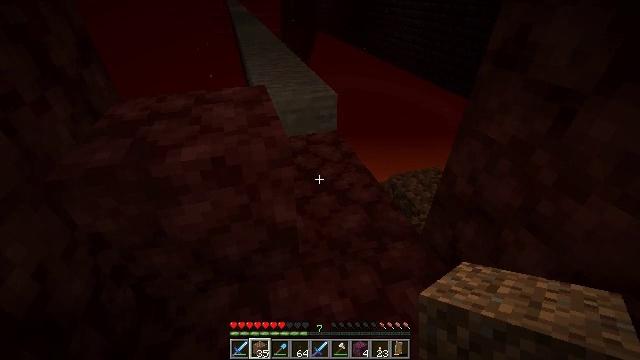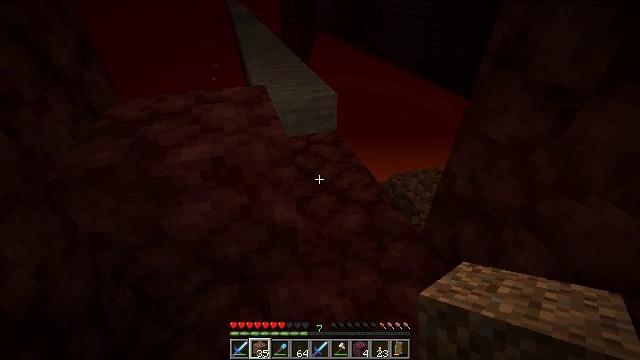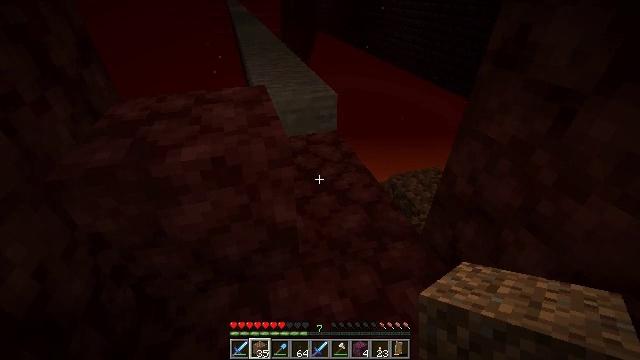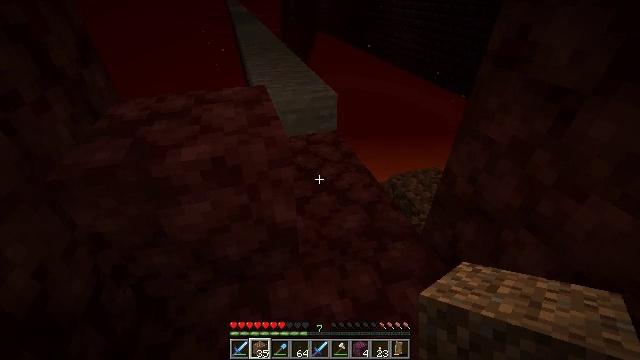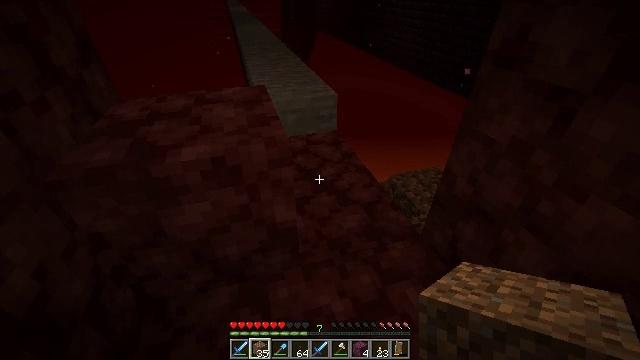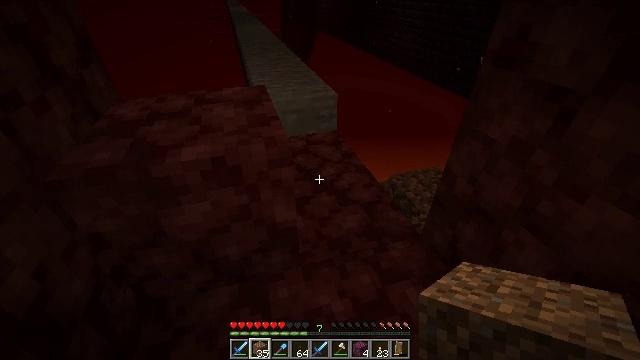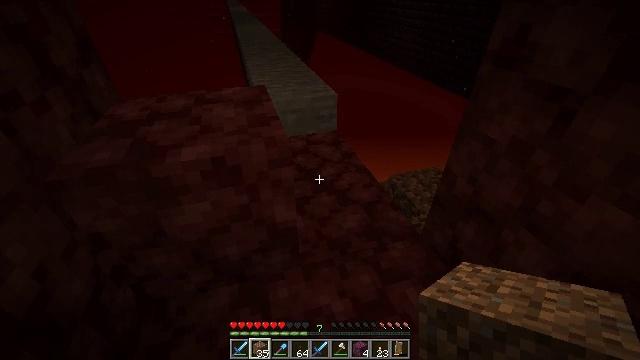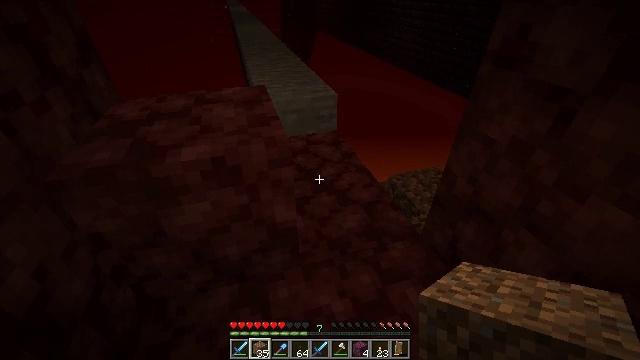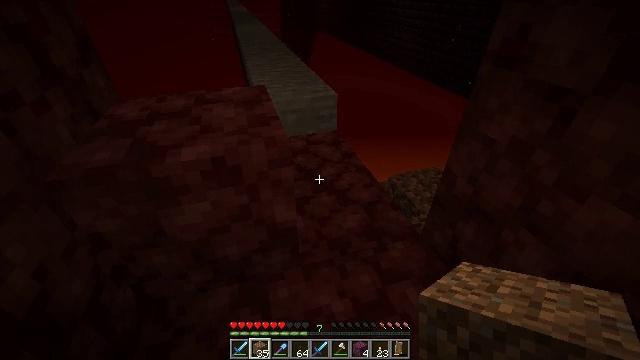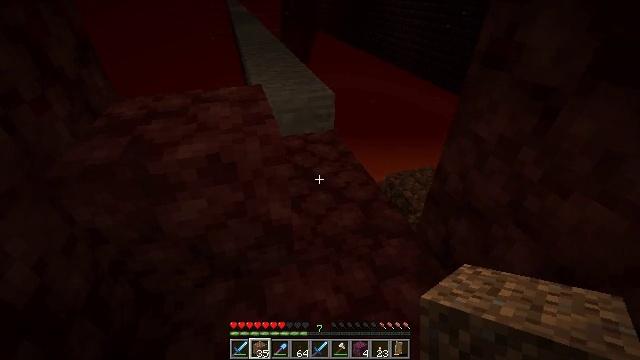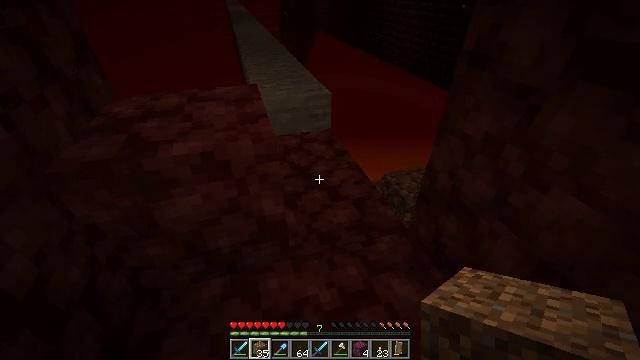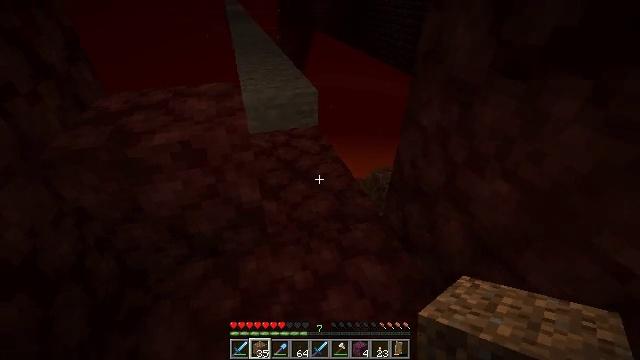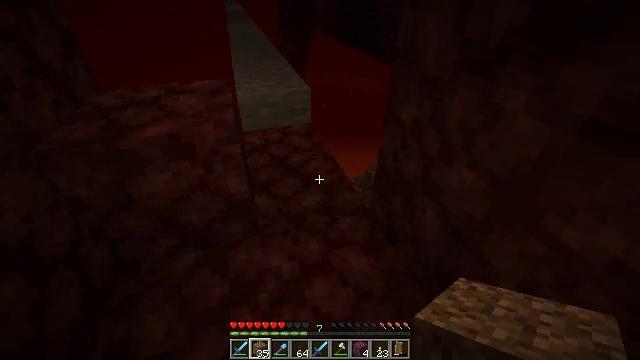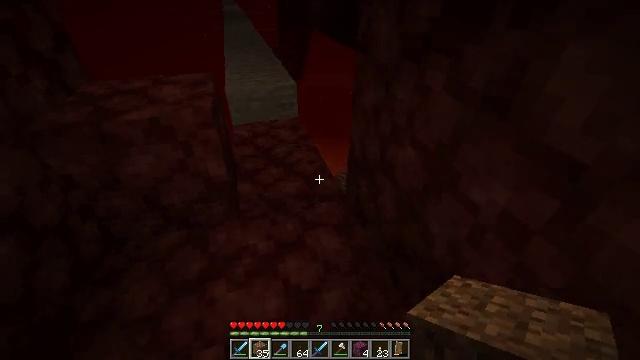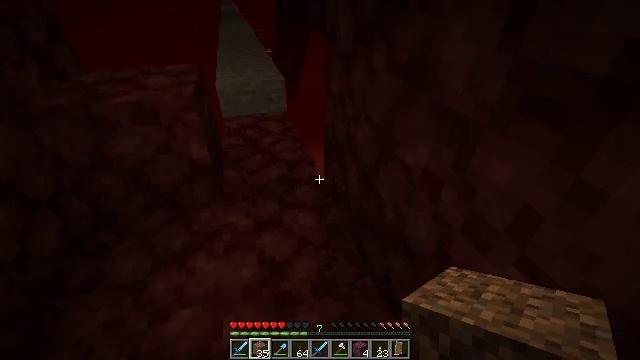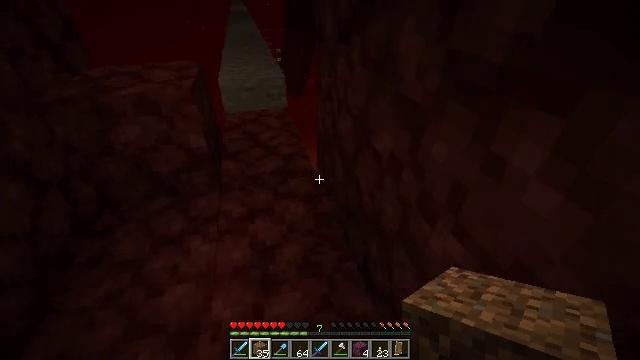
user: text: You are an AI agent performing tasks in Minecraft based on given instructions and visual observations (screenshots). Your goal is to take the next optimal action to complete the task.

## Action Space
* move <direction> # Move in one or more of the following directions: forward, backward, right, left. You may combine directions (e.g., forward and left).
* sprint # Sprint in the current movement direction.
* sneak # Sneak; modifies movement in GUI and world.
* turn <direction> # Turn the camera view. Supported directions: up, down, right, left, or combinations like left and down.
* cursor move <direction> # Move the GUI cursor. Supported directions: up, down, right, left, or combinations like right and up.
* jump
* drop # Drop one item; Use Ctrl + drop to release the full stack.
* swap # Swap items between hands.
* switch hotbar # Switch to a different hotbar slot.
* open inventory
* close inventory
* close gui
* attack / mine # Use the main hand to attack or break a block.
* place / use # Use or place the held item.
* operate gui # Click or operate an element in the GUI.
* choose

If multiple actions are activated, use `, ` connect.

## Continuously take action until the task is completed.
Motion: motion action
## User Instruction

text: Transform crimson stems into crimson planks.
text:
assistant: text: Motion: no_op
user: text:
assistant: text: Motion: no_op
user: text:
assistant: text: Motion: no_op
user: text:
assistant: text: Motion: no_op
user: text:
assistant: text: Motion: no_op
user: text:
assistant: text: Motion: no_op
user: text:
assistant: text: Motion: no_op
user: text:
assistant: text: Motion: no_op
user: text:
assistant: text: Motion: move back and move right
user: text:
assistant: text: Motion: move back and move right
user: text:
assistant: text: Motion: move back and move right
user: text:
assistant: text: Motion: move back and move right
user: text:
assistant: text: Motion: move back and move right
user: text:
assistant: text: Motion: move back and move right
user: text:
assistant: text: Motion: move back and move right, turn left
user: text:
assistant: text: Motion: move back and move right, turn left
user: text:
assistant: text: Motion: move back and move right, turn left and up
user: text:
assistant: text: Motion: move back and move right, turn left and up
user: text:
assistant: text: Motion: move back and move right, turn left and up
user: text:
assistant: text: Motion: move right, turn left and up
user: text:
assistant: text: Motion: no_op
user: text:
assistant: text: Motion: turn left
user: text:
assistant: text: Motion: turn left and up
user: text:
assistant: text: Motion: turn left
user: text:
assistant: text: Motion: turn left
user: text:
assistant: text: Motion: turn left
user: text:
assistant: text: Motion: turn left
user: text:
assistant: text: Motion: turn left
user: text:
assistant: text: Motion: move left
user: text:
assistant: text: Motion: move forward and move left